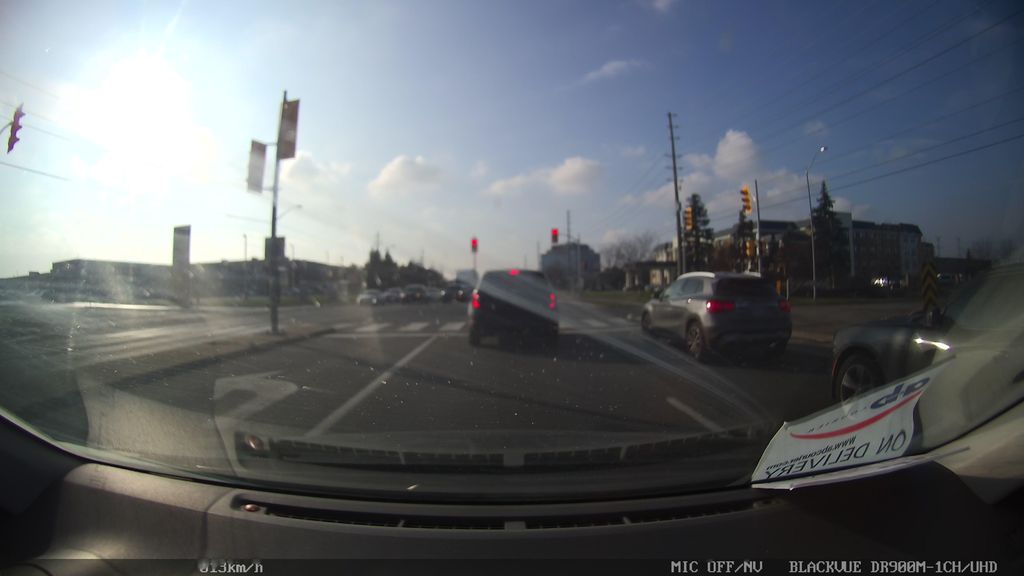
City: toronto